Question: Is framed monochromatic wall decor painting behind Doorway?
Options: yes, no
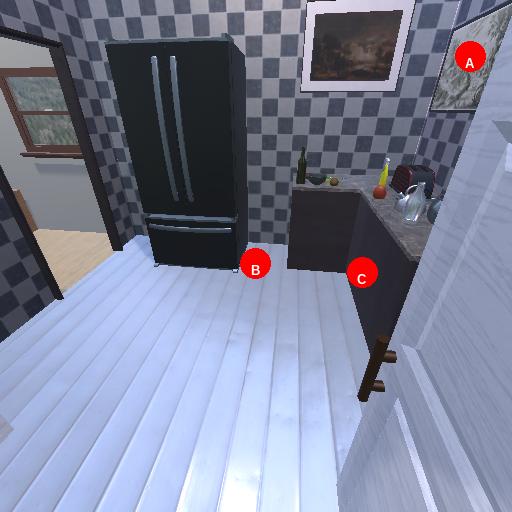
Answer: yes